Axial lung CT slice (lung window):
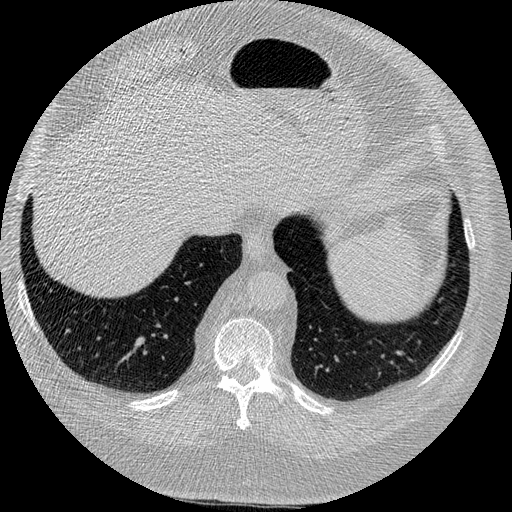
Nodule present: no